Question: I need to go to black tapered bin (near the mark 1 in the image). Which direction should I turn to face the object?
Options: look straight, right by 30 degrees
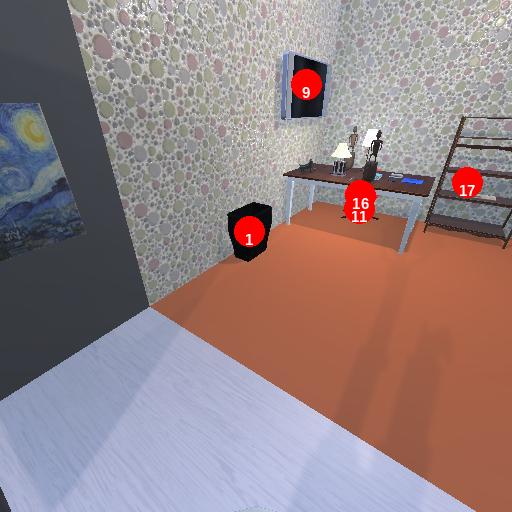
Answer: look straight